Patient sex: F
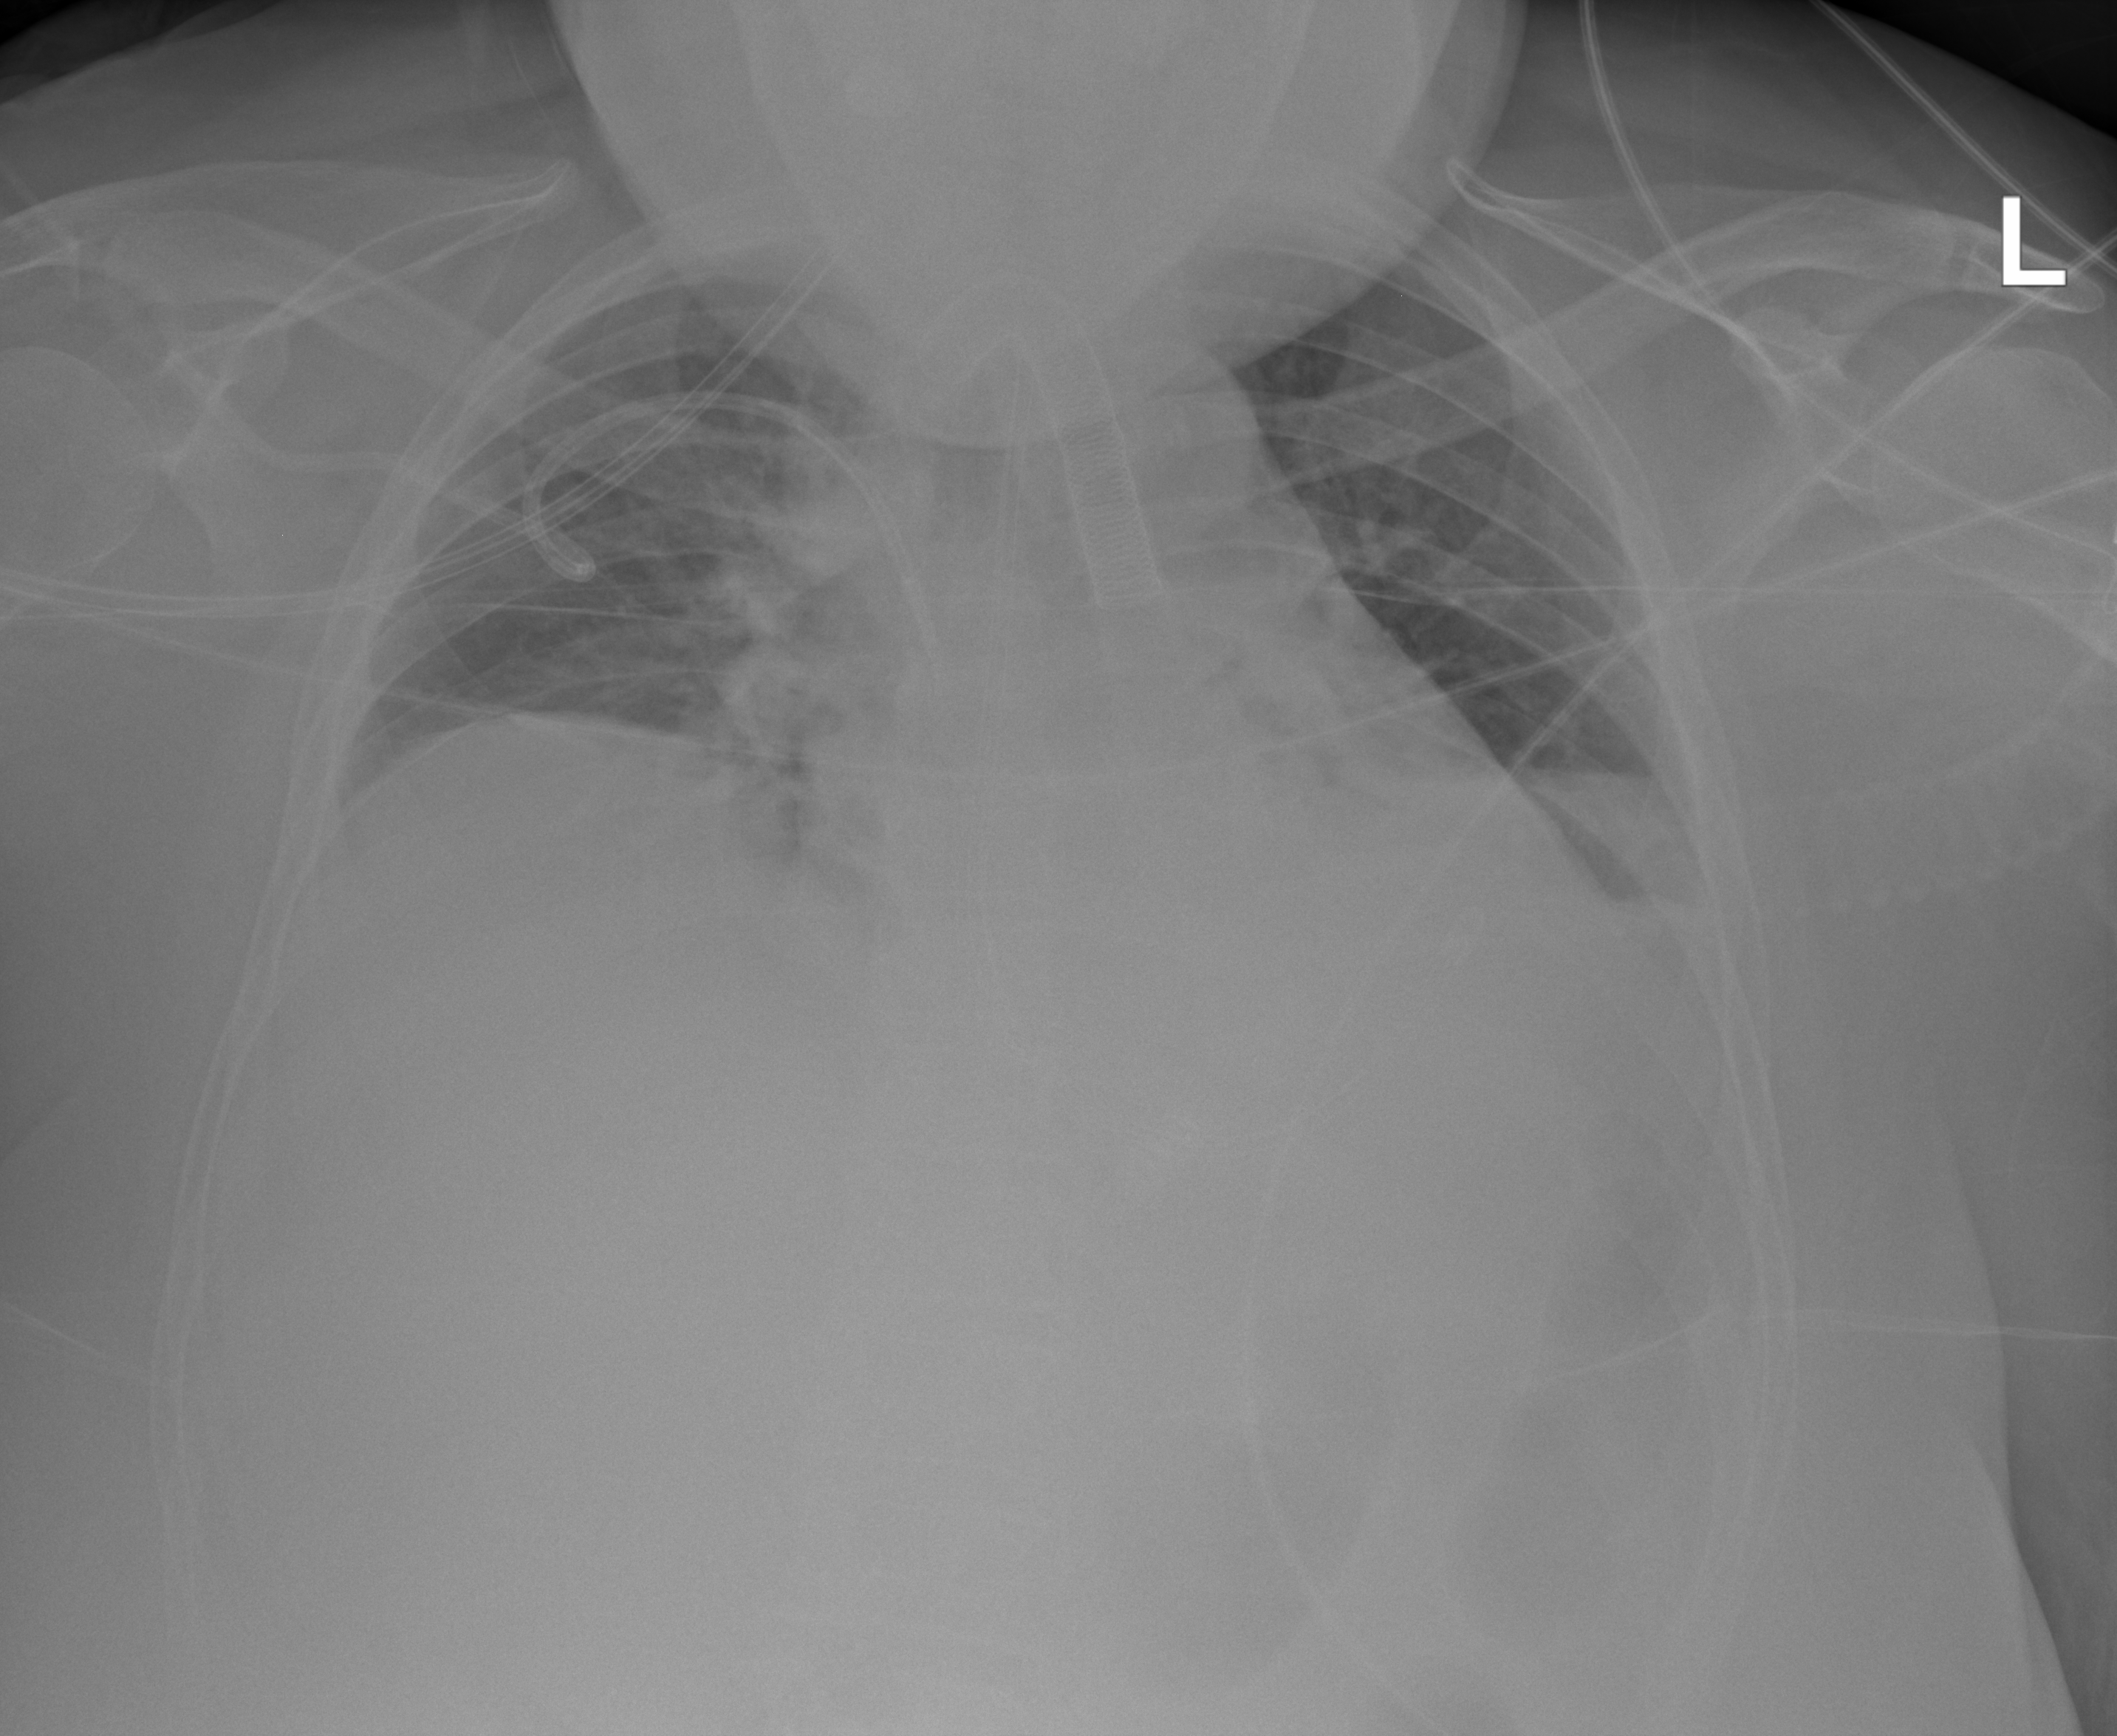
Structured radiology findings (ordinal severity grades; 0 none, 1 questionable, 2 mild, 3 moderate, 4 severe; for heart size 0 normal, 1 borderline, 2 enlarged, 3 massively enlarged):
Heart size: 1
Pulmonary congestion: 2
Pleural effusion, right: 0
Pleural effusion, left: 1
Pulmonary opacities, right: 2
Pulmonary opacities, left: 0
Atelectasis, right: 2
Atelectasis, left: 2